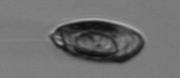
Label: Katodinium_or_Torodinium